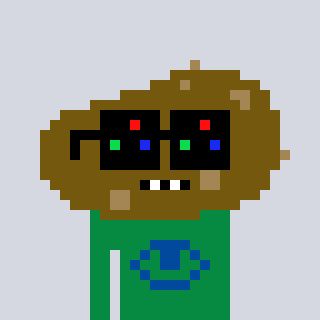
a pixel art character with square black sunglasses, a potato-shaped head and a green-colored body on a cool background